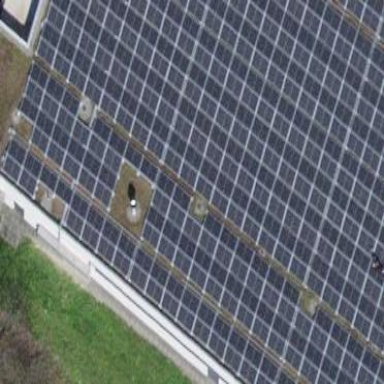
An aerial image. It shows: Solar power generator.